Interaction volume radius: 5 \u00c5
Interaction volume height: 10 \u00c5
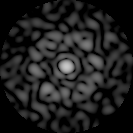
Disorder parameter: 0.8523